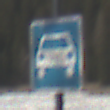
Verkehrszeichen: Kraftfahrstrasse
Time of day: Midday
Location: Outdoor (Nature)
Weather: PartlyCloudy
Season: NotSpecified
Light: Natural